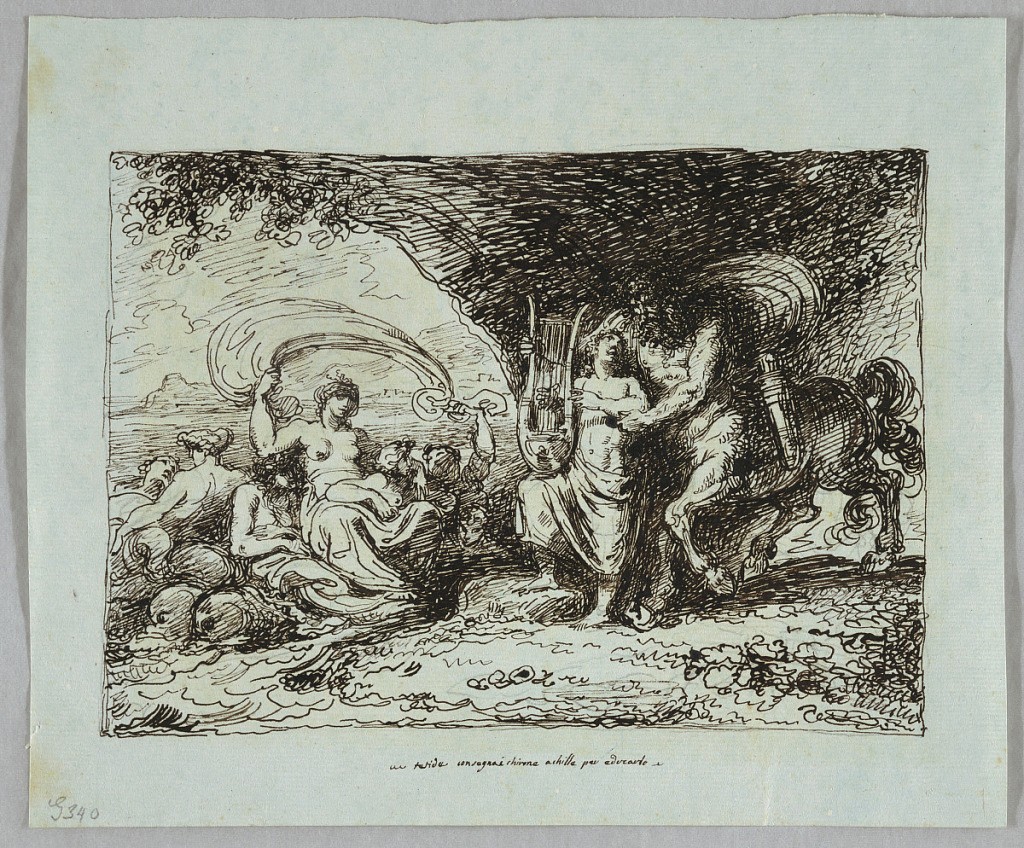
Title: Achilles Taught by Centaur Chiron How to Play Lyre
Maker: Felice Giani, Italian, 1758–1823
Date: ca. 1790
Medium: Pen and brown ink over traces of graphite on light blue paper
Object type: Drawing
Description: At left, sea with Thetis and her companions. At right, Chiron and lad in grotto.